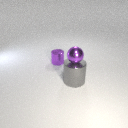
large gray metal cylinder below small purple metal sphere